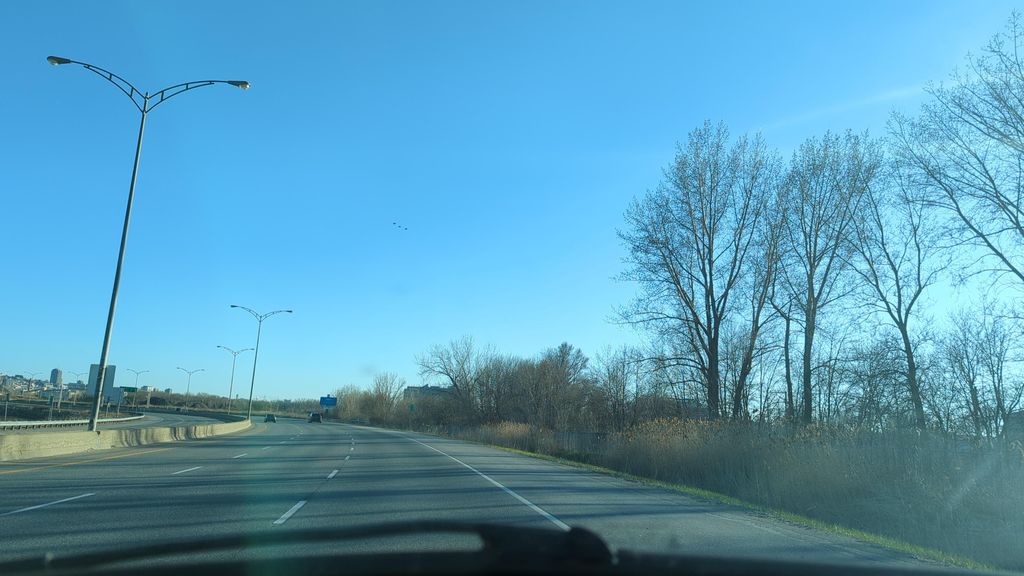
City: quebec_city